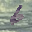
Label: 6